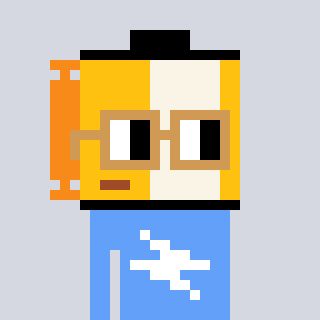
a pixel art character with square brown glasses, a film roll-shaped head and a blue-colored body on a cool background